Question: I have Window Application and I have some plugins & it's ChildPlugins which I placed in My Application folder structure(see folder structure image). I used SVN as source control so, every folder has '.SVN' folder.
Here is My Question:
Below image is my directory structure for Plugins. All folder have some files related it plugins. Now I want to copy all folder (with SubFolders) & it's files to my Application Build output path by using Pre Built Event.

After searching on net I found that by using XCopy I can achieve what I want. By using below code I can copy Plugins directory & it's files but can't able to copy it's sub folders & Sub folder Files .
'''
xcopy "$(SolutionDir)Plugins\*.*" "$(SolutionDir)Windows\Host\Host.GUIin+\$(ConfigurationName)\Plugins" /Y/D
'''
I want to copy Folder & it's all subfolders with all files and want to exclude '.SVN'. Can anyone point me How can I do this?
Thanks.
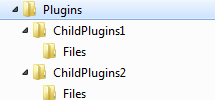
Answer: You need to add the /E switch to copy subdirectories (including Empty ones).